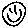
Label: smiley face